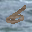
Label: 6